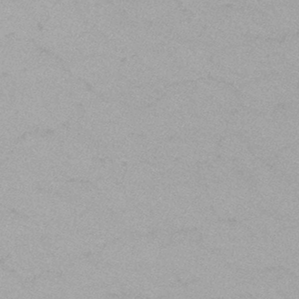
Label: frost